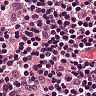
Metastatic tissue present: no